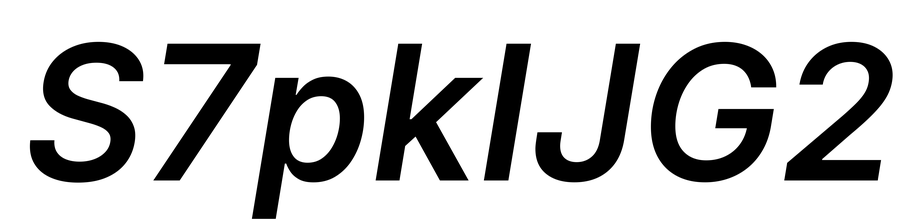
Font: Inter-Italic_SemiBold_Italic